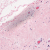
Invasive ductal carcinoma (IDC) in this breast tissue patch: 0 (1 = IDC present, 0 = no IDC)